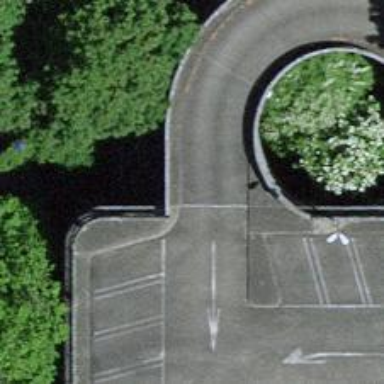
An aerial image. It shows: Parking entrance.